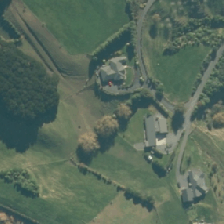
Land cover: urban_build_up